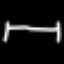
Label: bed